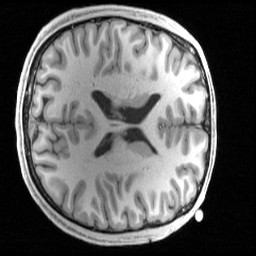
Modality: T1w
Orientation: axial
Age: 20
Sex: male
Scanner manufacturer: siemens
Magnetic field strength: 3 T
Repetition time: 2.4 s
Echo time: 0.00231 s